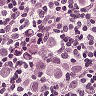
Metastatic tissue present: yes